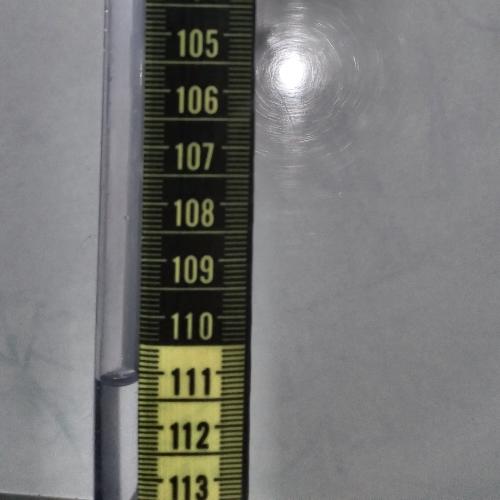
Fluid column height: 111.2 cm